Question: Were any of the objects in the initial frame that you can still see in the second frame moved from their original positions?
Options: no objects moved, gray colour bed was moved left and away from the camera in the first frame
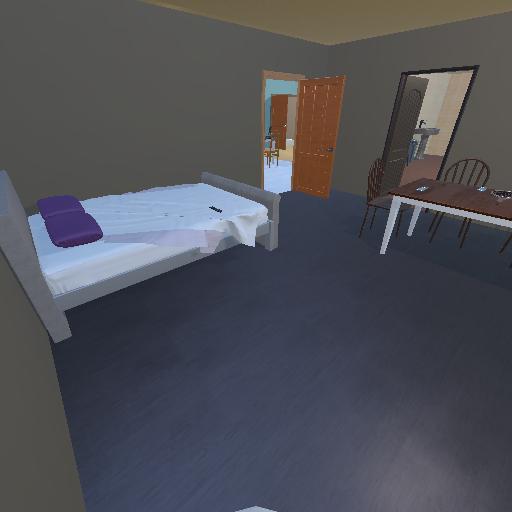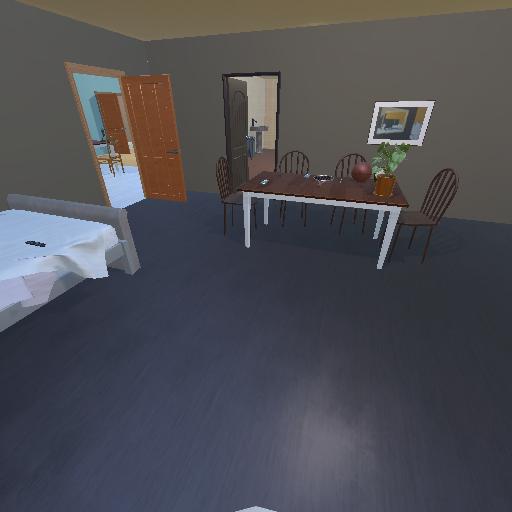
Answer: no objects moved